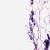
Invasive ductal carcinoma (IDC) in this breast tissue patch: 0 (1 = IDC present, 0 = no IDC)